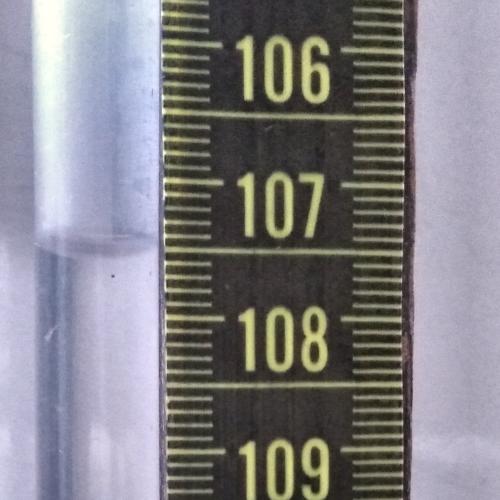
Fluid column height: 107.5 cm